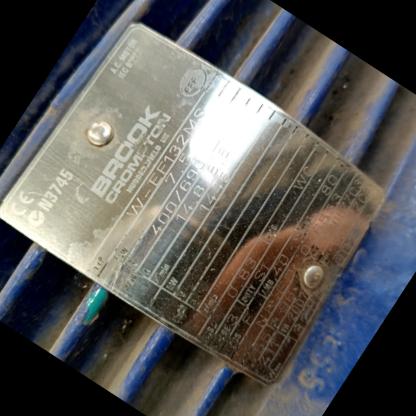
Klasa: tabliczka-znamionowa